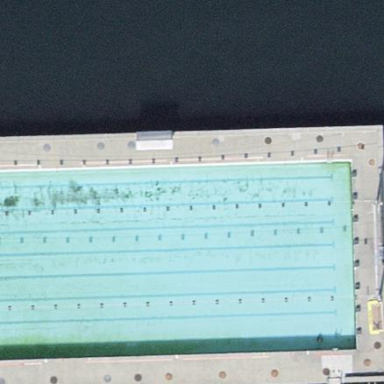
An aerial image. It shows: Swimming pool located in leisure land.